Question: Start with a 2d grid on an HTML5 canvas. The user creates lines by plotting points - up to 5 lines.
Next, the user can select another arbitrary point on the grid, and the region is highlighted. I need to take that point and define a polygon to fill the region described by the lines created by the user.
So my thought is, I need to detect the lines and canvas edges that surround the arbitrary point, and then draw a polygon.
Here is an image to help understand what I mean (where the system is functioning with two lines):

All the state is managed by using jCanvas and custom Javascript.
Thanks!
---
Wow... I just woke up and found these incredible answers. Love SO. Thanks guys.
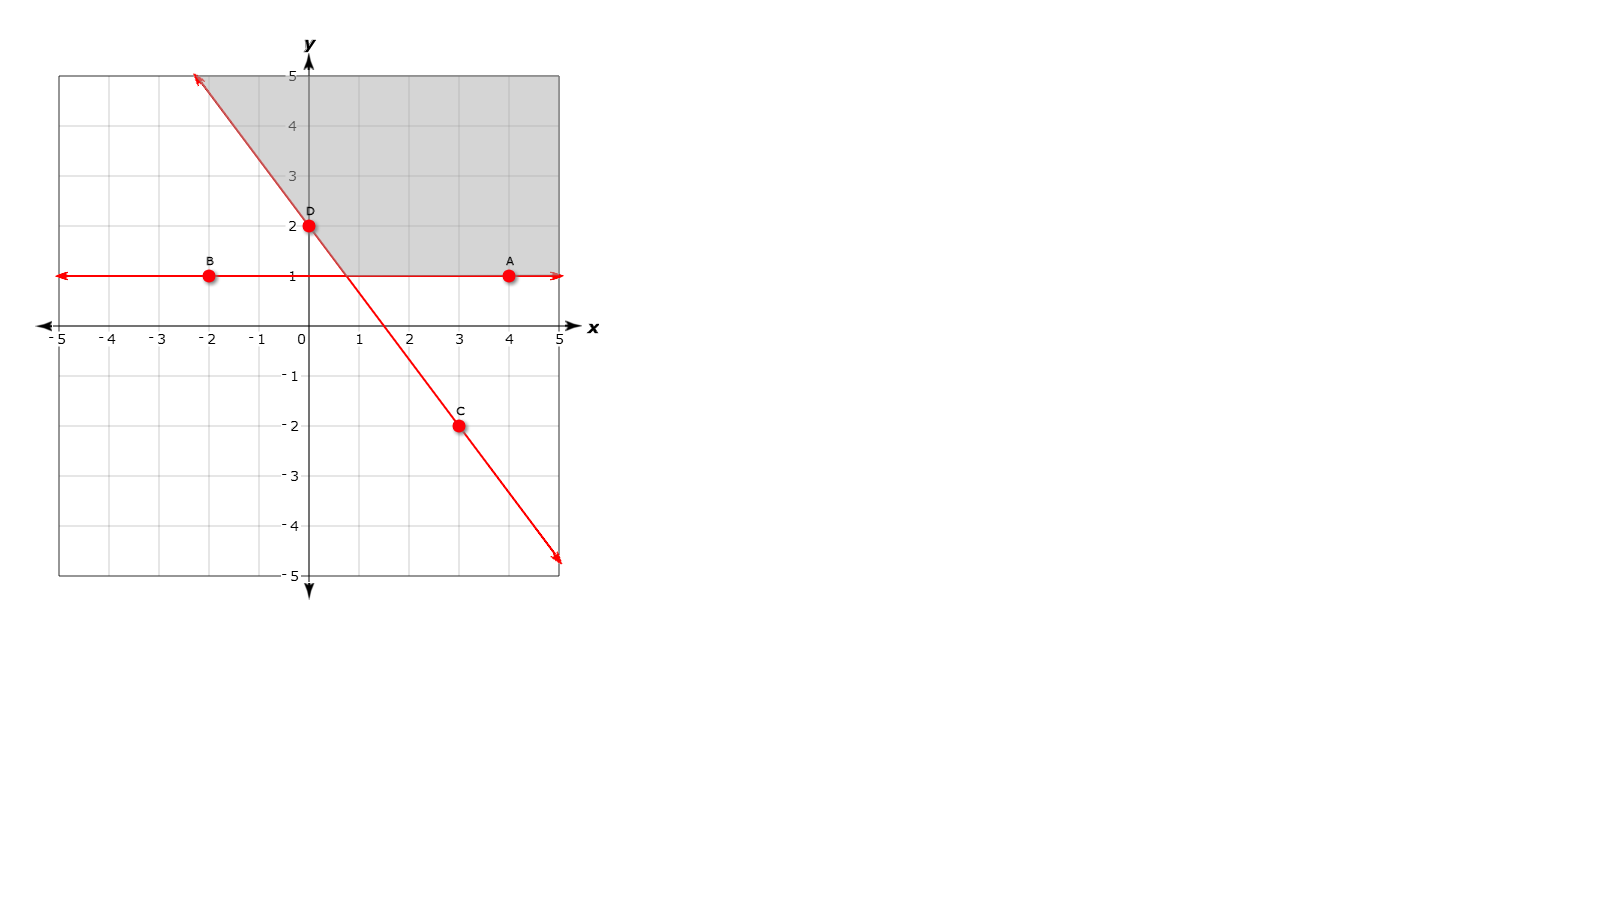
Answer: Here is a complete working solution you can see it running at <URL>
It uses pretty much the algorithm in my first answer.
'''
// canvas and mousedown related variables
var canvas = document.getElementById("canvas");
var ctx = canvas.getContext("2d");
var $canvas = $("#canvas");
var canvasOffset = $canvas.offset();
var offsetX = canvasOffset.left;
var offsetY = canvasOffset.top;
var scrollX = $canvas.scrollLeft();
var scrollY = $canvas.scrollTop();
// save canvas size to vars b/ they're used often
var canvasWidth = canvas.width;
var canvasHeight = canvas.height;
// list of lines created
var lines = new Array();
// list of all solutions
var allSolutions = new Array();
// solutions round bounding rect
var refinedSols = new Array();
// ordered solutions for polygon
var polySols = new Array();
/////////// The line type
// A line defined by a x + b y + c = 0
function Line(a,b,c) {
this.a = a;
this.b = b;
this.c = c;
}
// given two points create the line
function makeLine(x0,y0,x1,y1) {
// Line is defined by
// (x - x0) * ( y1 - y0) = ( y - y0) * ( x1 - x0)
// (y1-y0)*x - (x1-x0)* y + x0*(y1-y0)+y0*(x1-x0) = 0
return new Line( (y1-y0), (x0-x1), -x0*(y1-y0)+y0*(x1-x0));
};
Line.prototype.toString = function () {
var s = "" + this.a + " x ";
s += (this.b >= 0 ? "+ "+this.b : "- "+ (-this.b) );
s += " y ";
s += (this.c >= 0 ? "+ "+this.c : "- "+ (-this.c) );
return s + " = 0";
};
Line.prototype.draw = function() {
var points = new Array();
// find the intersecetions with the boinding box
// lhs : a * 0 + b * y + c = 0
if( this.b != 0 ) {
var y = -this.c / this.b;
if( y >= 0 && y <= canvasHeight )
points.push([0,y]);
}
// rhs : a * canvasWidth + b * y + c = 0
if( this.b != 0 ) {
var y = ( - this.a * canvasWidth - this.c )/ this.b;
if( y >= 0 && y <= canvasHeight )
points.push([canvasWidth,y]);
}
// top : a * x + b * 0 + c = 0
if( this.a != 0 ) {
var x = -this.c / this.a;
if( x > 0 && x < canvasWidth )
points.push([x,0]);
}
// bottom : a * x + b * canvasHeight + c = 0
if( this.a != 0 ) {
var x = ( - this.b * canvasHeight - this.c )/ this.a;
if( x > 0 && x < canvasWidth )
points.push([x,canvasHeight]);
}
if(points.length == 2) {
ctx.moveTo(points[0][0], points[0][1]);
ctx.lineTo(points[1][0], points[1][1]);
}
else
console.log(points.toString());
}
// Evalute the defining function for a line
Line.prototype.test = function(x,y) {
return this.a * x + this.b * y + this.c;
}
// Find the intersection of two lines
Line.prototype.intersect = function(line2) {
// need to solve
// a1 x + b1 y + c1 = 0
// a2 x + b2 y + c2 = 0
var det = this.a * line2.b - this.b * line2.a;
if(Math.abs(det) < 1e-6) return null;
// (x) = 1 ( b2 -b1 ) ( -c1 )
// ( ) = --- ( ) ( )
// (y) det ( -a2 a1 ) ( -c2 )
var x = ( - line2.b * this.c + this.b * line2.c ) / det;
var y = ( line2.a * this.c - this.a * line2.c ) / det;
var sol = { x: x, y: y, line1: this, line2: line2 };
return sol;
}
//// General methods
// Find all the solutions of every pair of lines
function findAllIntersections() {
allSolutions.splice(0); // empty
for(var i=0;i<lines.length;++i) {
for(var j=i+1;j<lines.length;++j) {
var sol = lines[i].intersect(lines[j]);
if(sol!=null)
allSolutions.push(sol);
}
}
}
// refine solutions so we only have ones inside the feasible region
function filterSols(targetX,targetY) {
refinedSols.splice(0);
// get the sign on the test point for each line
var signs = lines.map(function(line){
return line.test(targetX,targetY);});
for(var i=0;i<allSolutions.length;++i) {
var sol = allSolutions[i];
var flag = true;
for(var j=0;j<lines.length;++j) {
var l=lines[j];
if(l==sol.line1 || l==sol.line2) continue;
var s = l.test(sol.x,sol.y);
if( (s * signs[j] ) < 0 )
flag = false;
}
if(flag)
refinedSols.push(sol);
}
}
// build a polygon from the refined solutions
function buildPoly() {
polySols.splice(0);
var tempSols = refinedSols.map(function(x){return x});
if(tempSols.length<3) return null;
var curSol = tempSols.shift();
var curLine = curSol.line1;
polySols.push(curSol);
while(tempSols.length>0) {
var found=false;
for(var i=0;i<tempSols.length;++i) {
var sol=tempSols[i];
if(sol.line1 == curLine) {
curSol = sol;
curLine = sol.line2;
polySols.push(curSol);
tempSols.splice(i,1);
found=true;
break;
}
if(sol.line2 == curLine) {
curSol = sol;
curLine = sol.line1;
polySols.push(curSol);
tempSols.splice(i,1);
found=true;
break;
}
}
if(!found) break;
}
}
// draw
function draw() {
console.log("drawlines");
ctx.clearRect(0, 0, canvas.width, canvas.height)
if(polySols.length>2) {
ctx.fillStyle = "Orange";
ctx.beginPath();
ctx.moveTo(polySols[0].x,polySols[0].y);
for(var i=1;i<polySols.length;++i)
ctx.lineTo(polySols[i].x,polySols[i].y);
ctx.closePath();
ctx.fill();
}
ctx.lineWidth = 5;
ctx.beginPath();
lines.forEach(function(line, index, array) {console.log(line.toString()); line.draw();});
ctx.fillStyle = "Blue";
ctx.fillRect(x0-4,y0-4,8,8);
ctx.fillRect(x1-4,y1-4,8,8);
ctx.stroke();
ctx.beginPath();
ctx.fillStyle = "Red";
allSolutions.forEach(function(s,i,a){ctx.fillRect(s.x-5,s.y-5,10,10);});
ctx.fillStyle = "Green";
refinedSols.forEach(function(s,i,a){ctx.fillRect(s.x-5,s.y-5,10,10);});
ctx.stroke();
}
var x0 = -10;
var y0 = -10;
var x1 = -10;
var y1 = -10;
var clickCount = 0; // hold the number of clicks
// Handle mouse clicks
function handleMouseDown(e) {
e.preventDefault();
// get the mouse position
var x = parseInt(e.clientX - offsetX);
var y = parseInt(e.clientY - offsetY);
if(clickCount++ % 2 == 0) {
// store the position
x0 = x;
y0 = y;
x1 = -10;
y1 = -10;
filterSols(x,y);
buildPoly();
draw();
}
else {
x1 = x;
y1 = y;
var line = makeLine(x0,y0,x,y);
lines.push(line);
findAllIntersections();
draw();
}
}
$("#canvas").mousedown(function (e) {
handleMouseDown(e);
});
// add the lines for the bounding rectangle
lines.push(
new Line( 1, 0, -50 ), // first line is x - 50 >= 0
new Line(-1, 0, 250 ), // first line is -x + 250 >= 0
new Line( 0, 1, -50 ), // first line is y - 50 >= 0
new Line( 0,-1, 250 ) ); // first line is -y + 250 >= 0
findAllIntersections();
draw();
'''